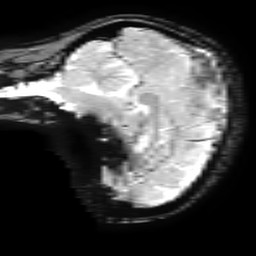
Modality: T2starw
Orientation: sagittal
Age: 41
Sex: female
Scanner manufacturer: ge
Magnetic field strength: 3 T
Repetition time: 0.65 s
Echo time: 0.02 s